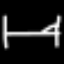
Label: bed